Question: I was wondering if it is possible to create a background effect like in the image below .
I know how to achieve it with two divs, but my situation would make it really easy if it could be done in one div (maybe using :after ???). The code for the gradients is:
'''
.bg-green {
background-image: linear-gradient(-180deg, #95D428 0%, #20560B 100%);
}
.bg-red {
background-image: linear-gradient(-180deg, #F5515F 0%, #8E0A1E 100%;
}
'''

Thanks :)
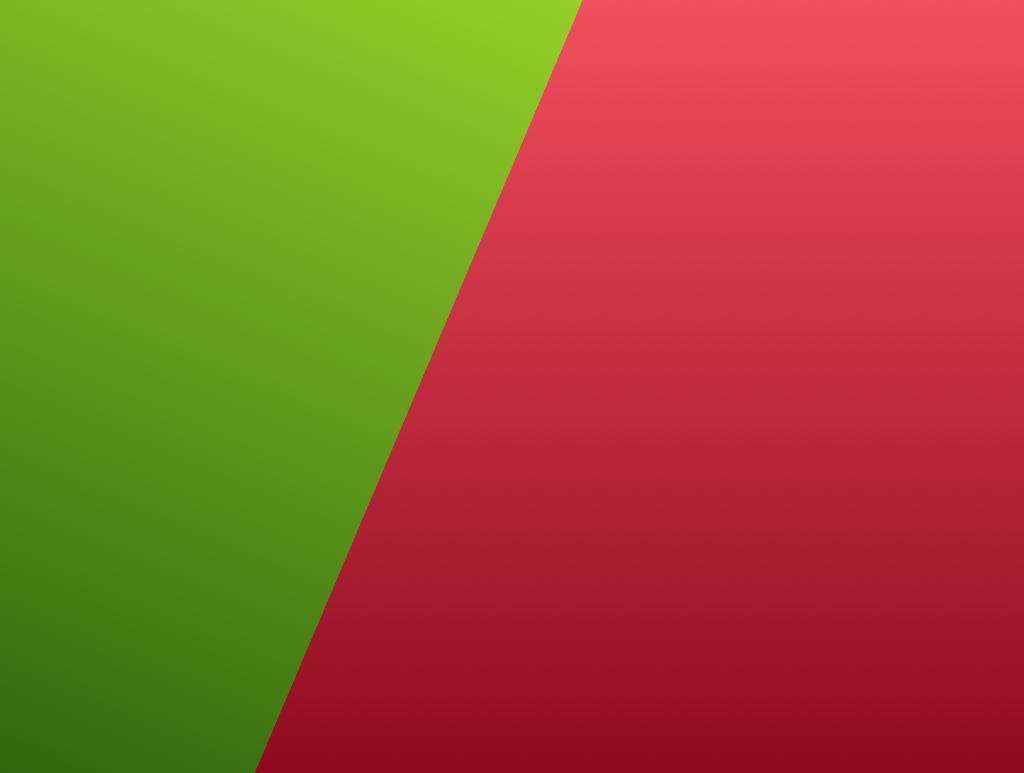
Answer: You can get this effect, but you will need to set overflow hidden on the div and to set the background in a after pseudo class
'''
.test {
width: 400px;
height: 300px;
border: solid 1px black;
position: relative;
overflow: hidden;
}
.test:after {
content: "";
position: absolute;
width: 160%;
height: 160%;
top: -30%;
left: -30%;
background-image: linear-gradient(-210deg, #95D428 0%, #20560B 100%), linear-gradient(-210deg, #F5515F 0%, #8E0A1E 100%);
background-position: top left, top right;
background-size: 50% 100%;
background-repeat: no-repeat;
-webkit-transform: rotate(30deg);
}
'''
'''
<div class="test"></div>
'''
The after is rotated to get the inclined separation. The dimensions need to be bigger so as not to show missing corners.
And then, you assign the 2 linear gradients as 2 separate background-images,inclined an additional 30deg to compensate for the base inclination